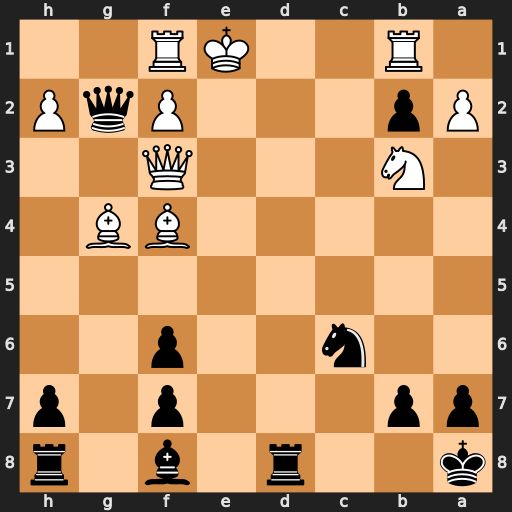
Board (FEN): k2r1b1r/pp3p1p/2n2p2/8/5BB1/1N3Q2/Pp3PqP/1R2KR2
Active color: b
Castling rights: -
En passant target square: -
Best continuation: Bb4+ Ke2 Rhe8+ Be3 Rxe3+